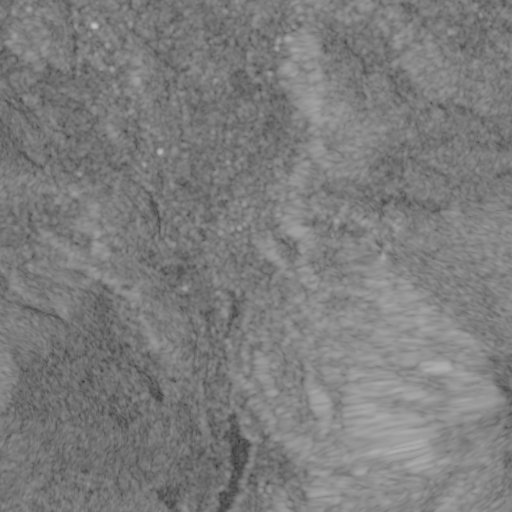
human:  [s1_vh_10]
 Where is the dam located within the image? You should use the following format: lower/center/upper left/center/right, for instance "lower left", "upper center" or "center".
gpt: The dam is located in the lower center of the image.
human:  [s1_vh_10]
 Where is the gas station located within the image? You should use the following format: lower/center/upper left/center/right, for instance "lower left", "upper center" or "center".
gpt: The gas station is located in the upper center of the image.
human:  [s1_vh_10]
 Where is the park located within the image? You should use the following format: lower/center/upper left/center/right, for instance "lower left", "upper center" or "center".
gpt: There is no park in the image.

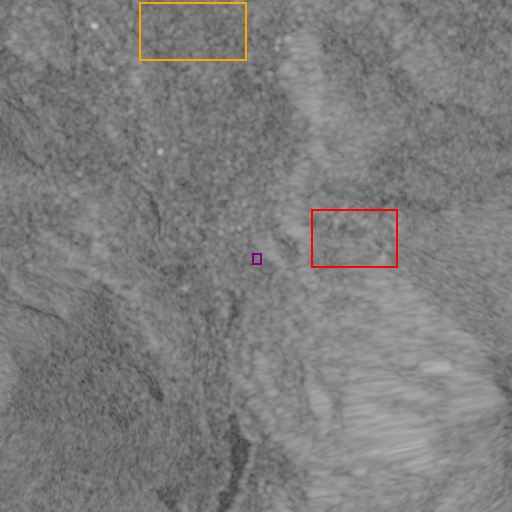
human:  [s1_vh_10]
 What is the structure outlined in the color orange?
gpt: The structure outlined in orange is a crop field.
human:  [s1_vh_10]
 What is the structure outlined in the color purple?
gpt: The structure outlined in purple is a park.
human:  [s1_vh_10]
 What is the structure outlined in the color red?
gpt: The structure outlined in red is a quarry.
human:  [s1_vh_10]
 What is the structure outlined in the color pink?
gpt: There is no pink outline.